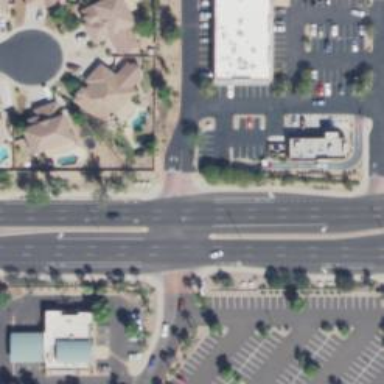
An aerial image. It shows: Asphalt road with secondary link designation.